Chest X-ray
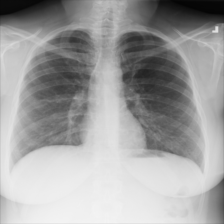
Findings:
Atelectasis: negative
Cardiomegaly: negative
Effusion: negative
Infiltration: negative
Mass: negative
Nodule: negative
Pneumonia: negative
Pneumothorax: positive
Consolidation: negative
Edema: negative
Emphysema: negative
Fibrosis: negative
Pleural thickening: negative
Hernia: negative